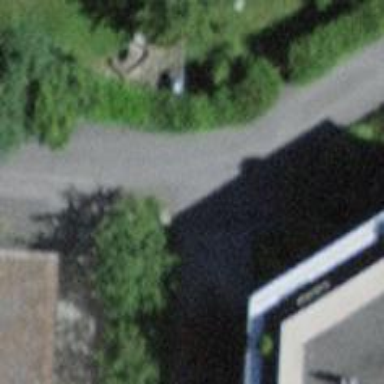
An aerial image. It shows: Alleyway designated as service road.